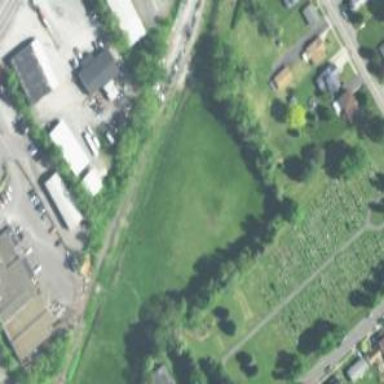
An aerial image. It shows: Cemetery.